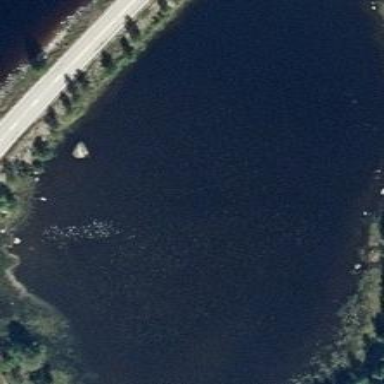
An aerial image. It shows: Serene lake.